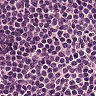
Metastatic tissue present: no